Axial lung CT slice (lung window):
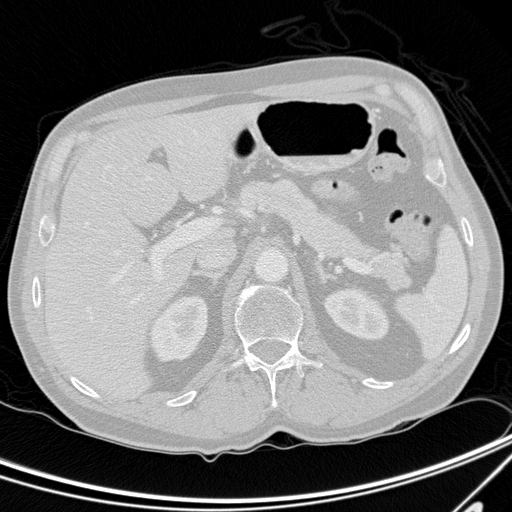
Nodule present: no